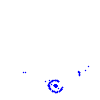
Particle: kaon